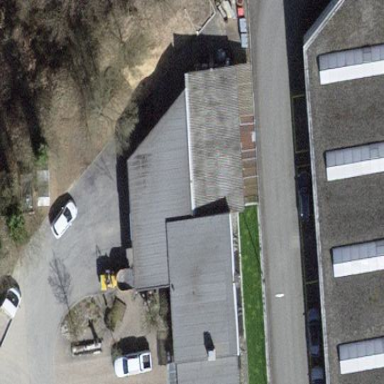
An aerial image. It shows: Flat-roofed building.